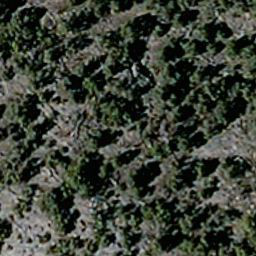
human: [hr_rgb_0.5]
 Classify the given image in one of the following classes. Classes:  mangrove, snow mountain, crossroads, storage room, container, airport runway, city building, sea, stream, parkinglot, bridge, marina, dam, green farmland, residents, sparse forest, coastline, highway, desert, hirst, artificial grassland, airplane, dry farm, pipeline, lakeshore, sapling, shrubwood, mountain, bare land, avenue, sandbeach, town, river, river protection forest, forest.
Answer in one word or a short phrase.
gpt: sparse forest